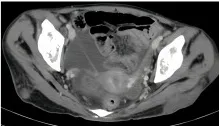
CT Soft tissue nodule of left buttock. (A), after two cycles of immunotherapy, size of soft tissue nodules: 1.9x6.3cm.
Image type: radiology (ct)